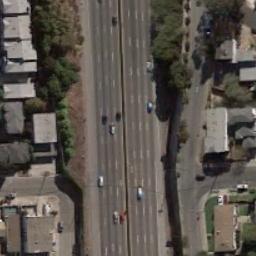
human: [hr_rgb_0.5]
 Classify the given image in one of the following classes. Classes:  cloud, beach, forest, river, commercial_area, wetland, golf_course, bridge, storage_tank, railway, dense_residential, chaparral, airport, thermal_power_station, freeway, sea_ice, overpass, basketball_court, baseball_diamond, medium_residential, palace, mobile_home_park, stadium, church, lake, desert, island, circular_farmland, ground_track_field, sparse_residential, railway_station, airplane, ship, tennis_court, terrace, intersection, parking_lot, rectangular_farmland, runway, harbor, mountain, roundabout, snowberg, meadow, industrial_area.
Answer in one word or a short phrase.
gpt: freeway